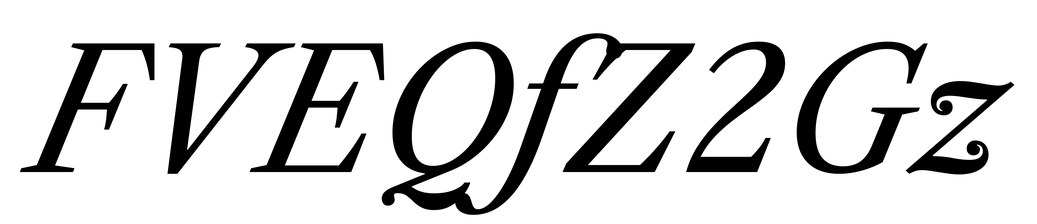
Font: LibreCaslonText-Italic_Italic